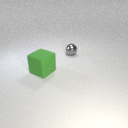
large green rubber cube to the left of small gray metal sphere